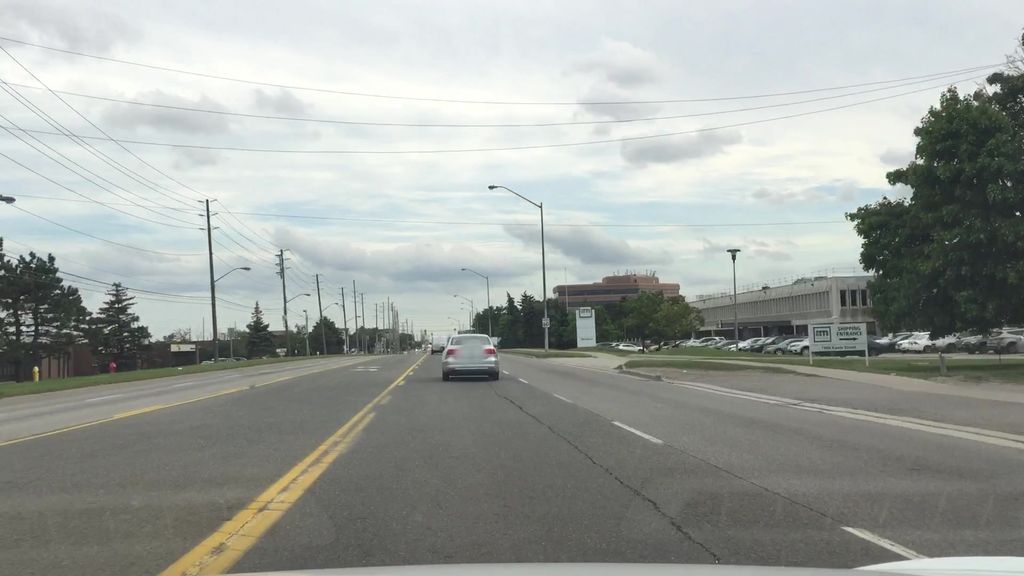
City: toronto